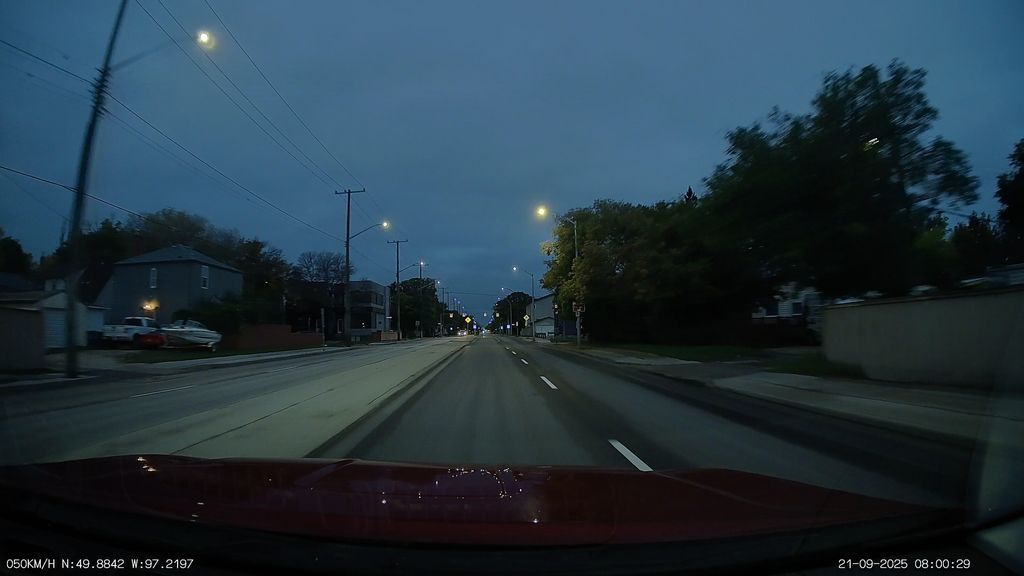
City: winnipeg